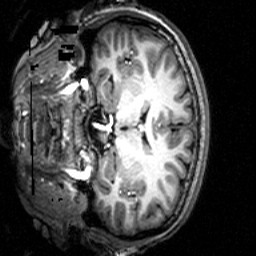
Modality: T1w
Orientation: coronal
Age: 22
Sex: female